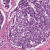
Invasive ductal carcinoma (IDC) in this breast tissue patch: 0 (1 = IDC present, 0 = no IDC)